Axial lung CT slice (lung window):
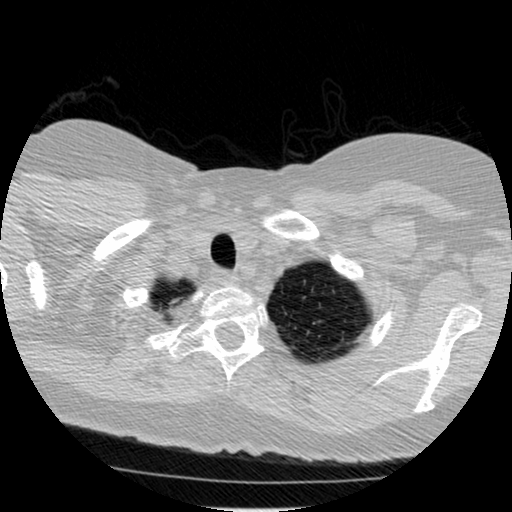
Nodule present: no